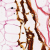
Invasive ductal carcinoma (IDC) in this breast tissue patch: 0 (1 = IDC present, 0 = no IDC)